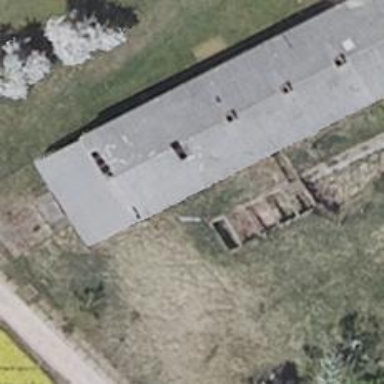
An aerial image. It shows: Gabled grey-colored farm auxiliary building with the roof oriented along its structure.